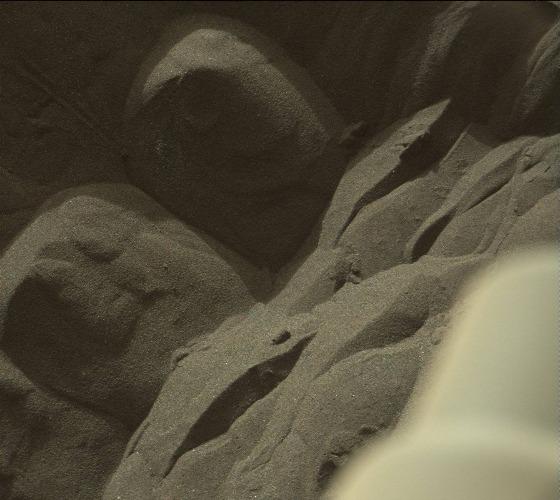
Terrain classes present: Background, Gravel / Sand / Soil